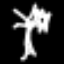
Label: palm tree